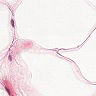
Metastatic tissue present: no